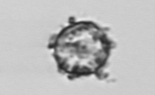
Label: Thalassiosira_TAG_external_detritus